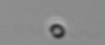
Label: nanoplankton_mix